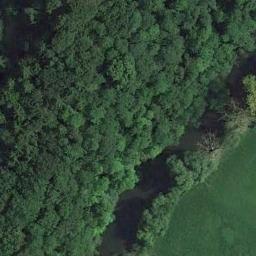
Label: forest